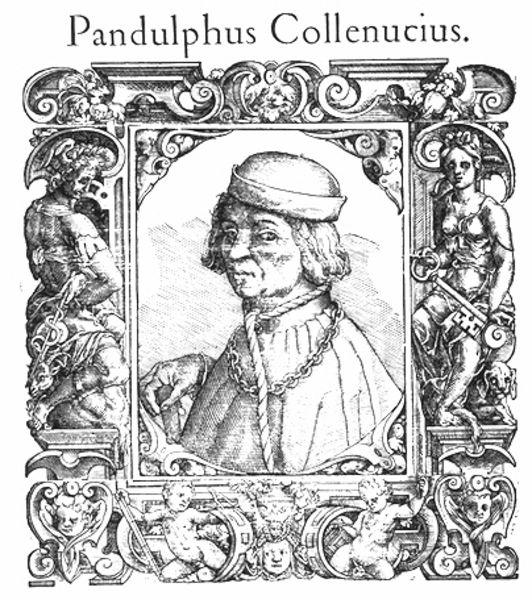
Titel: Bildnis des Pandulfo Collenuccio
Künstler: Tobias Stimmer
Institution: (Seriendruck)
Schlagwörter: hand, mann, weiß, frauen, damen, frau, hut, schwarz, zeichnung, blick, ornament, alt, kappe, mütze, architektur, gesicht, hinrichtung, kragen, rahmen, bildnis, hals, portrait, porträt, gewand, haare, mantel, strick, brustbild, renaissance, stock, engel, holzschnitt, schrift, leiste, stab, berge, kette, grafik, graphik, kartusche, büste, ornamente, verzierung, kordel, medaillon, seil, umrahmung, druck, linolschnitt, holzstich, stich, illustration, schwarzweiß, schwert, text, beschriftung, autor, schlange, schnitzerei, verziert, barett, bucheinband, halbprofil, statuen, mönch, luther, heiliger, märtyrer, schlüssel, schnecken, aufklärung, putten, kupferstich, putti, karyatiden, quadratisch, groteske, verziehrung, latein, reformation, rat, grotesken, eingerahmt, hinrichten, cranach, geschnörkel, bildfeld, dreiviertel profil, bandelwerk, rollwerk, beschlagwerk, gehängter, angeklagter, erhängen, erhängt, freitod, verurteilt, collenucius, pandolphus, pandulphus, pandulphus collenucius, pollenucius, stich holzstich, mrtyrer, pandukphus, exlibris, eengel schwert